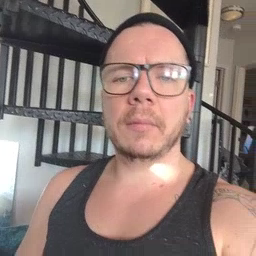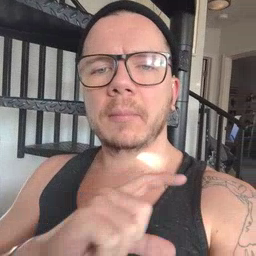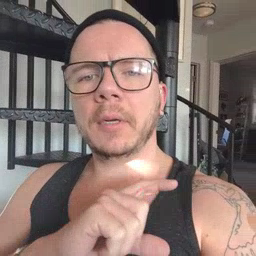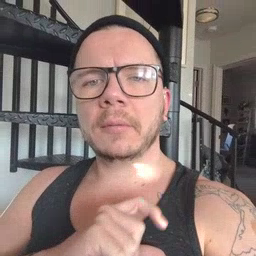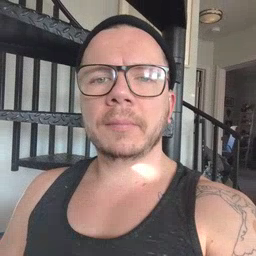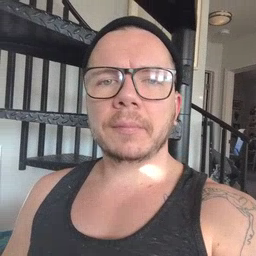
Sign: police